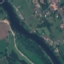
Label: River